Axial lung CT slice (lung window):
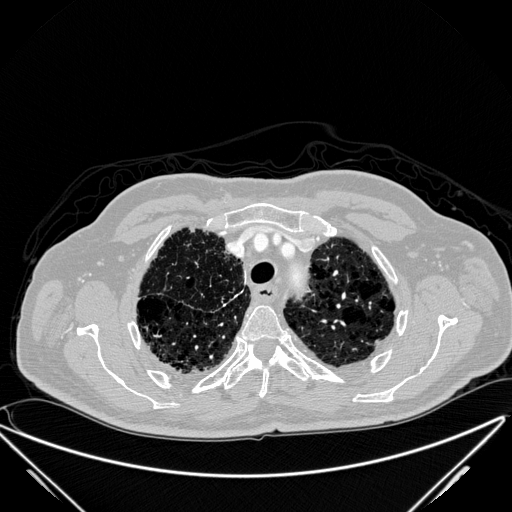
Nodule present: no